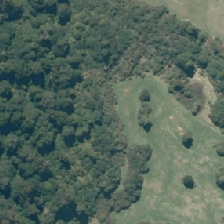
Land cover: low_producing_grassland